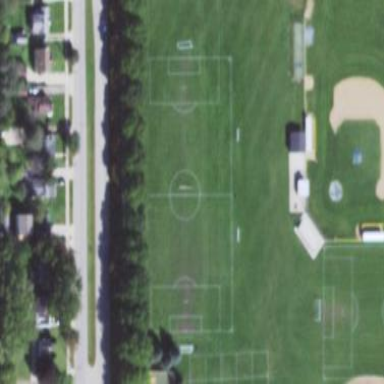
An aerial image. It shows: Grass pitch designated for soccer.